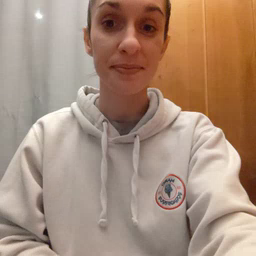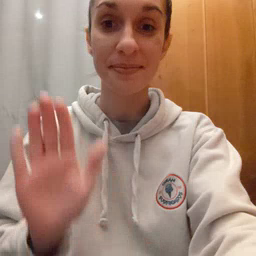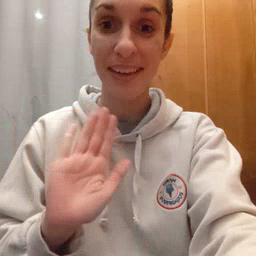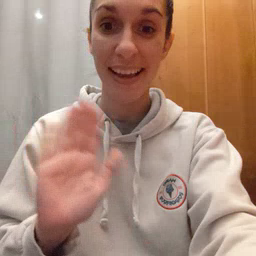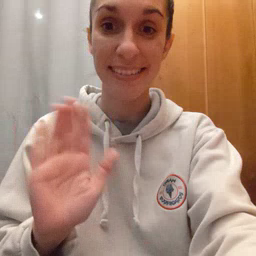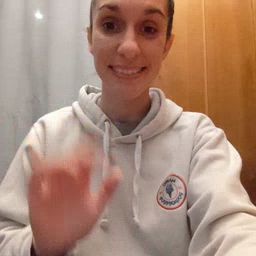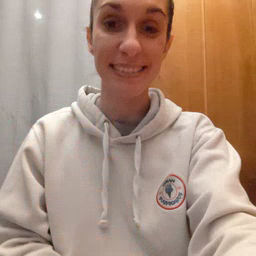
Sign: bye